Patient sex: F
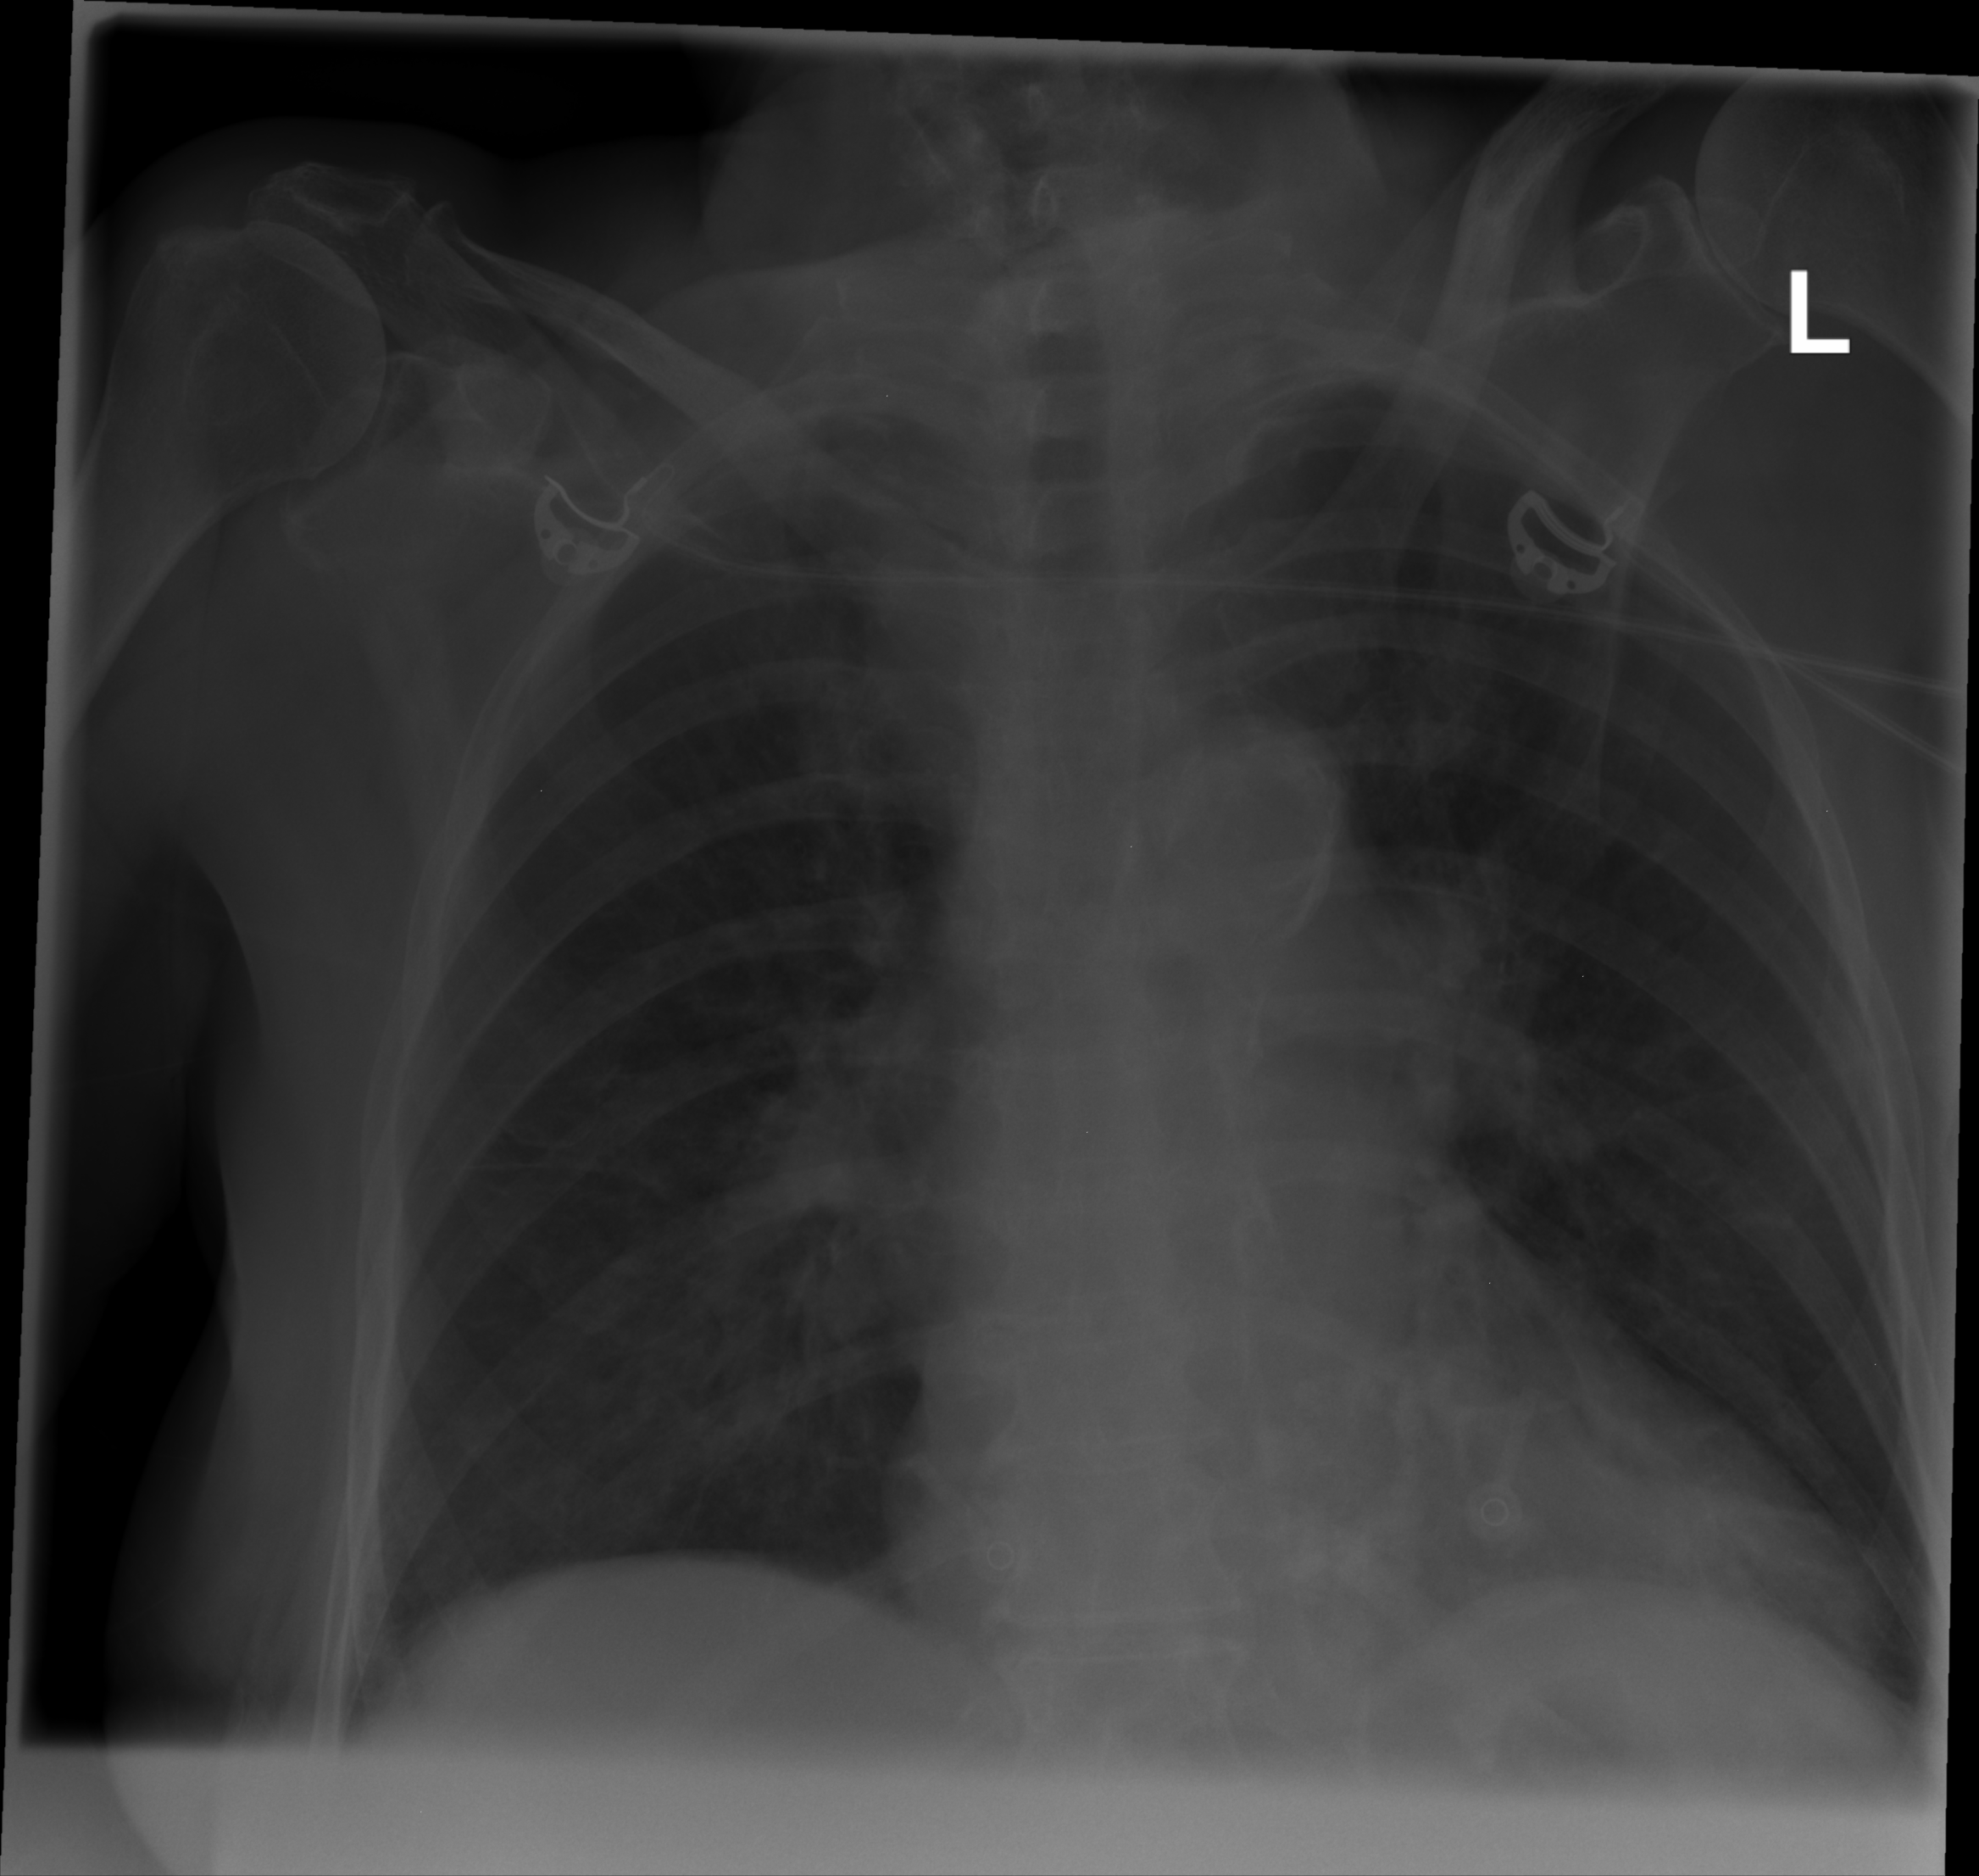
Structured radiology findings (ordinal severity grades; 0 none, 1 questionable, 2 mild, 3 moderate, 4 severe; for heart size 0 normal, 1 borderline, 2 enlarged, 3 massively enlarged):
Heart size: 1
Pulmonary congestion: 2
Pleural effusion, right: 0
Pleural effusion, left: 0
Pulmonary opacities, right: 0
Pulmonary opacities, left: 0
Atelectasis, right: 0
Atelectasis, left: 1